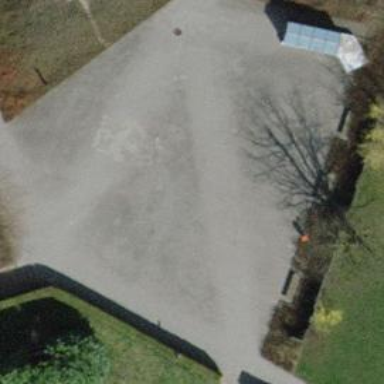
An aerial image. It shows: Square.